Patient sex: M
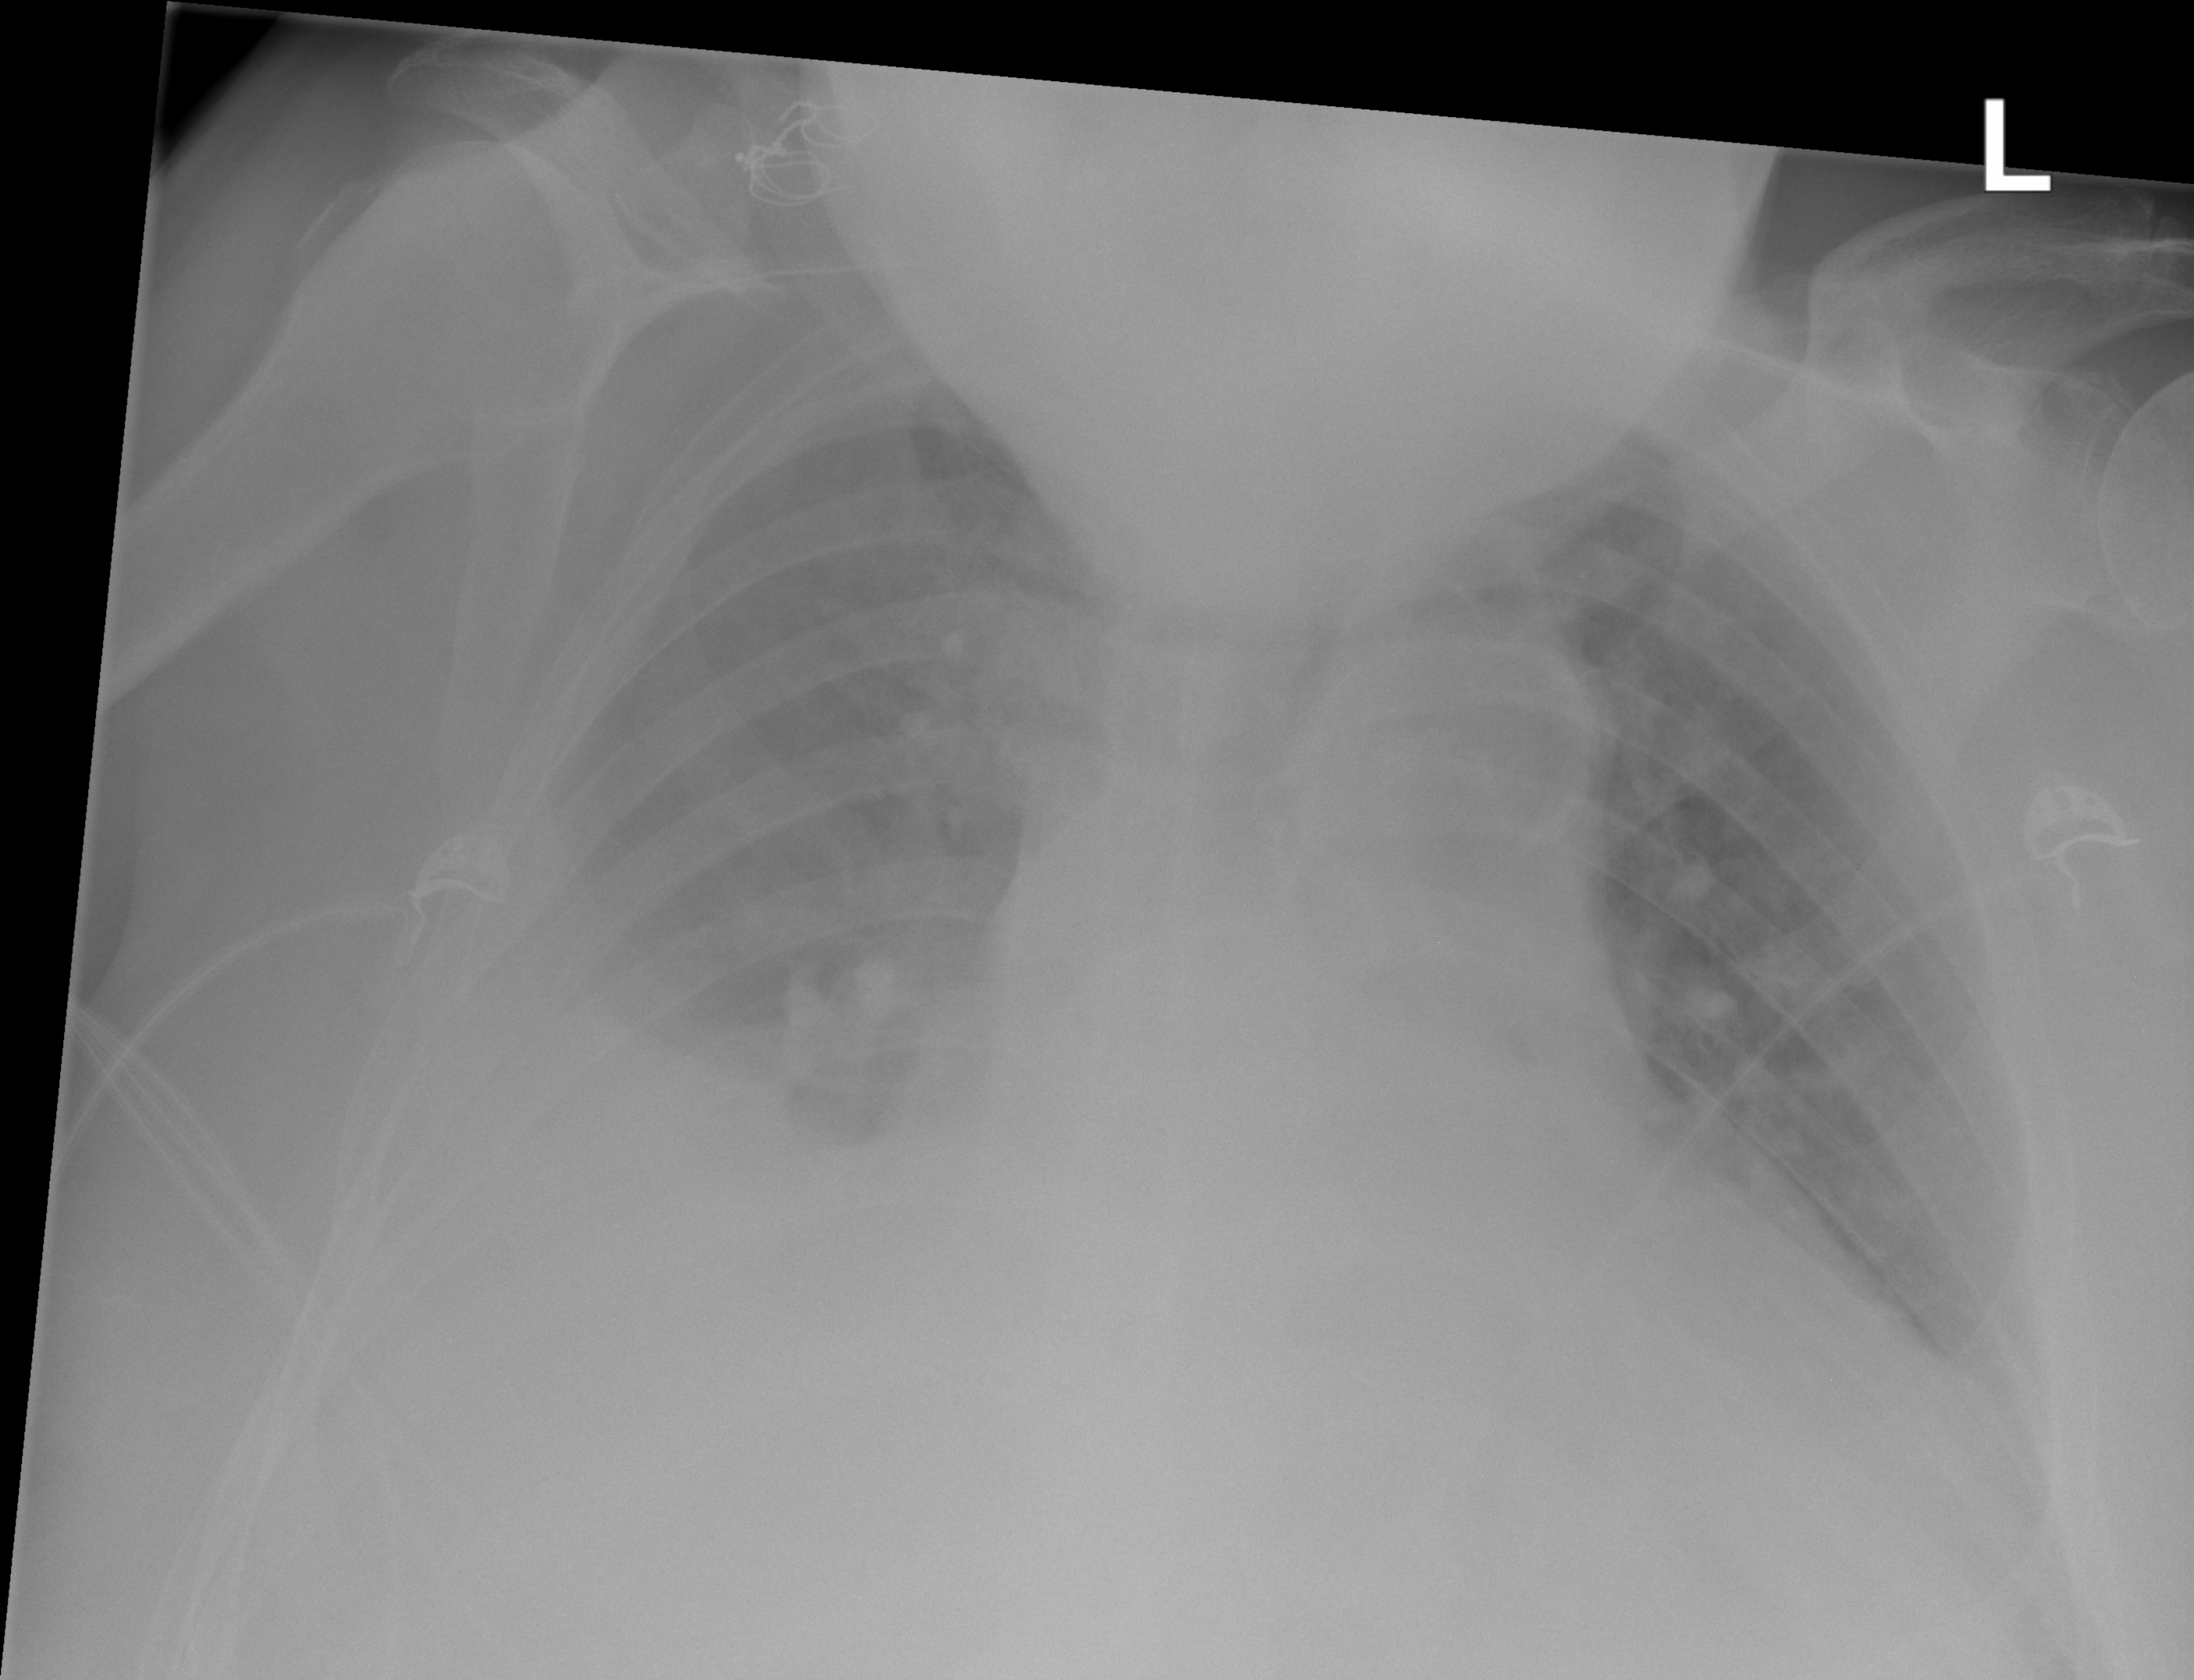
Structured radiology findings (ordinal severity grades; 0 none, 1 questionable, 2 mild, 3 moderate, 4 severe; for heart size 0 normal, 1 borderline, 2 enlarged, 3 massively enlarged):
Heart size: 2
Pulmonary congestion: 2
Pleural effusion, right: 3
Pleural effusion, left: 1
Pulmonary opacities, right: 2
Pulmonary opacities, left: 2
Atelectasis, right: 2
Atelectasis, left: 1